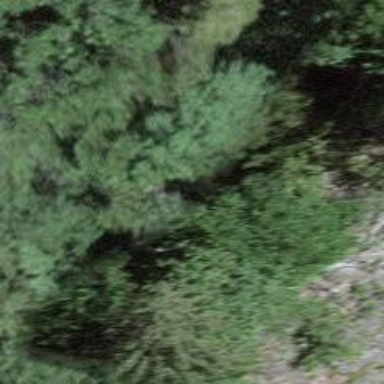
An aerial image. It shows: Natural cliff.